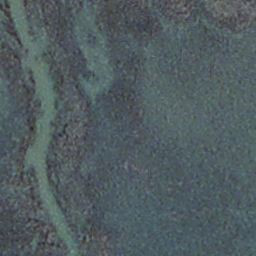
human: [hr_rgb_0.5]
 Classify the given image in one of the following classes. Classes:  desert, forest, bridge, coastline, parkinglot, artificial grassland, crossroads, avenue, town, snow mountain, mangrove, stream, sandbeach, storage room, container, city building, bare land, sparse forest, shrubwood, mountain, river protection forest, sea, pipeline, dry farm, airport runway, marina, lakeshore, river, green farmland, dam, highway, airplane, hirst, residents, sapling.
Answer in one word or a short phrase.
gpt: stream